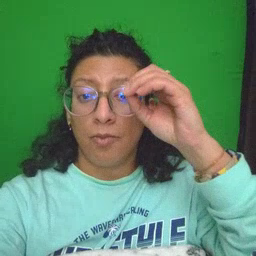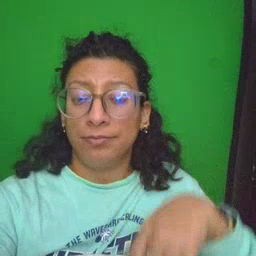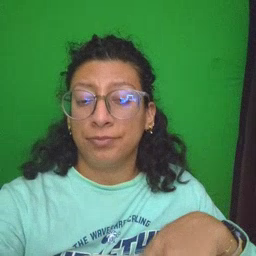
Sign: owl